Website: ulta-beauty
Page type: account-selection
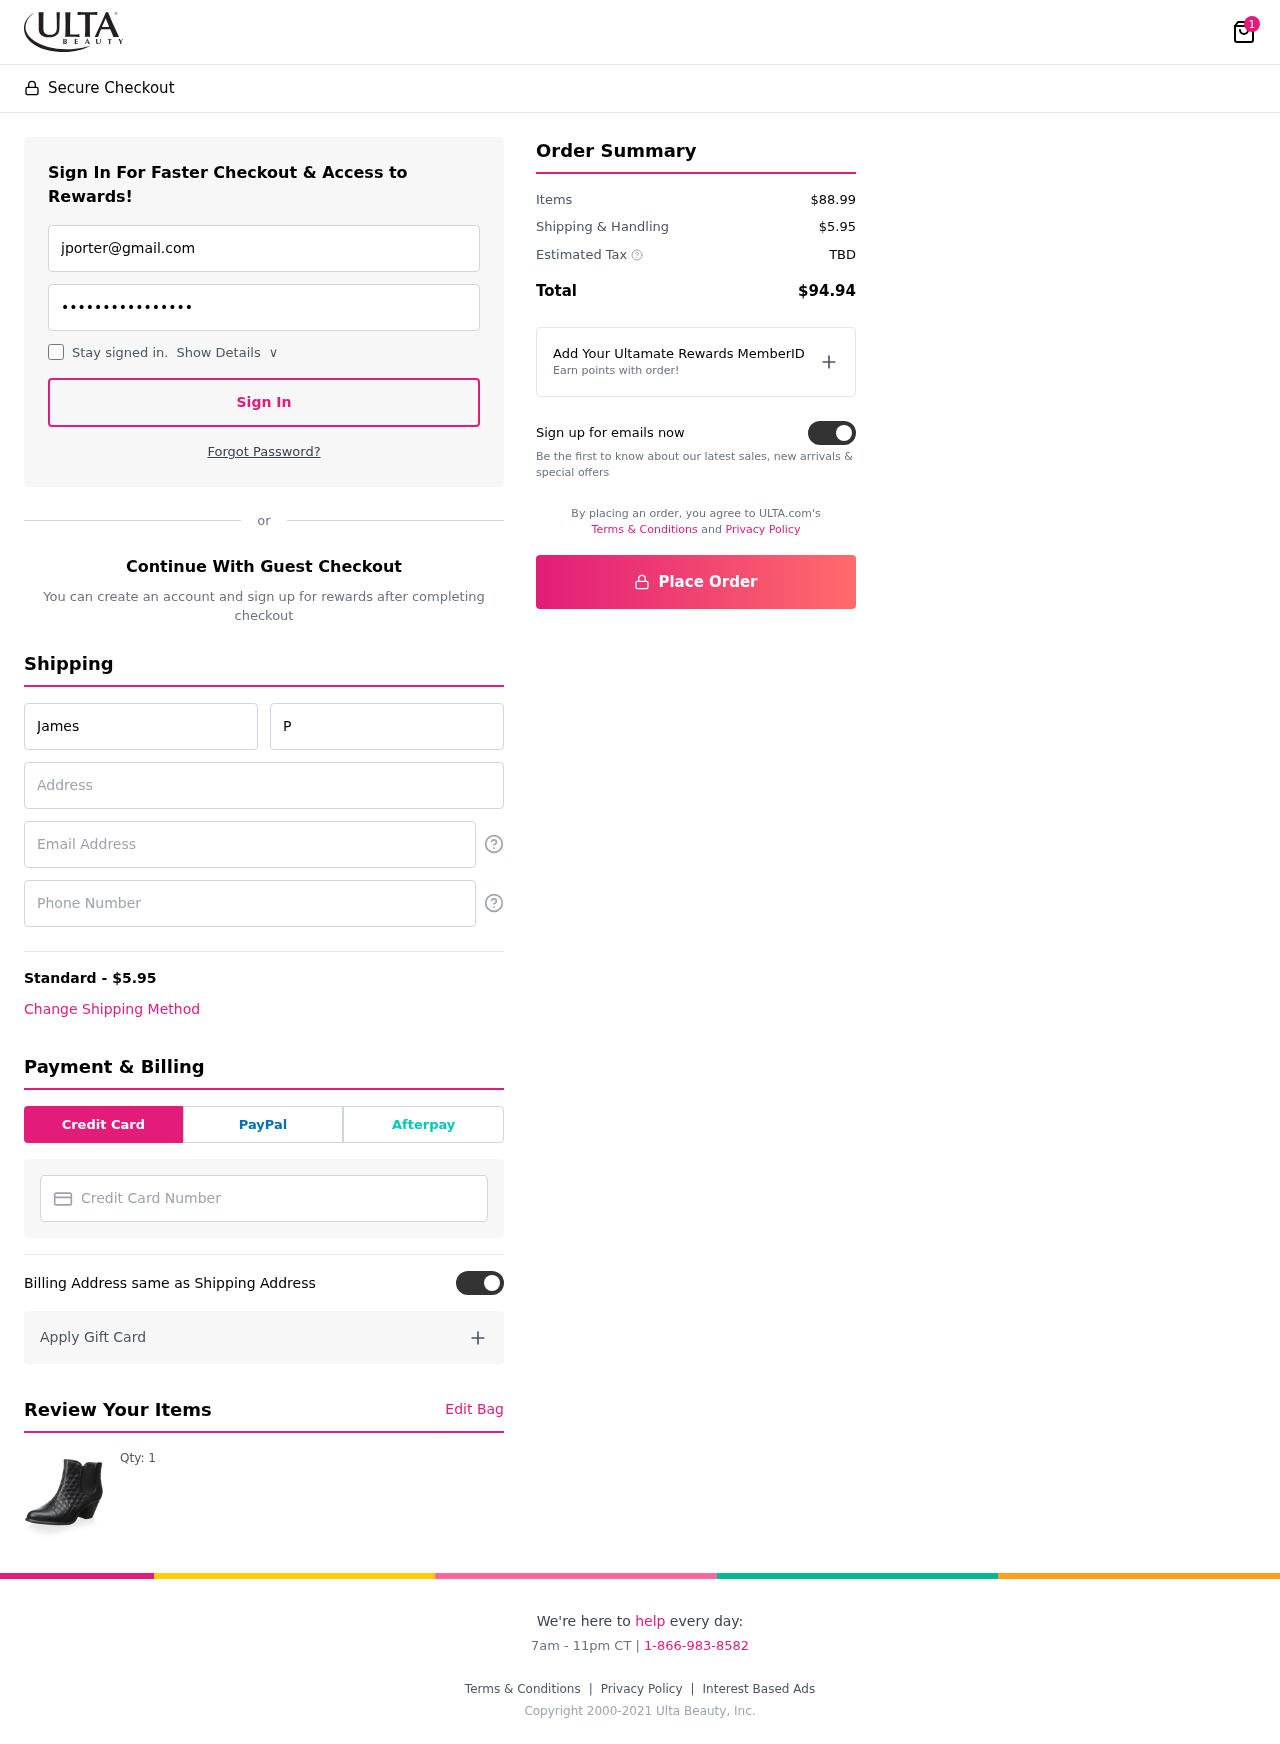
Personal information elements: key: PII_CARD_NUMBER
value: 3453 3587 5659 603
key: PII_EMAIL
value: jporter@gmail.com
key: PII_EMAIL2
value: jporter@gmail.com
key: PII_FIRSTNAME
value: James
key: PII_LASTNAME
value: Porter
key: PII_PHONE
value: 2823078424
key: PII_STREET
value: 5885 Peterson Trace Suite 882
Product elements: key: PRODUCT1_QUANTITY
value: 1
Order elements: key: ORDER_NUM_ITEMS
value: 1
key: ORDER_SHIPPING_COST
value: $5.95
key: ORDER_SUBTOTAL
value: $88.99
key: ORDER_TAX
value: TBD
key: ORDER_TOTAL
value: $94.94